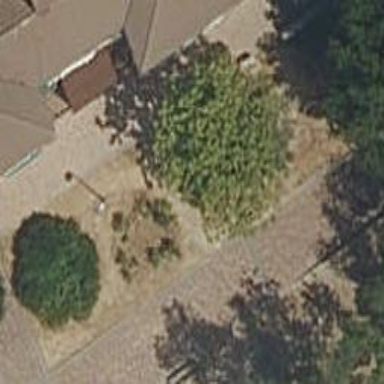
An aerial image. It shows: Garden with kerb barrier.